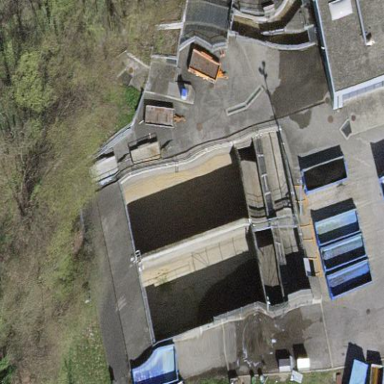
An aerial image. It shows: Image of wastewater.